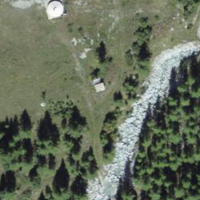
EUNIS habitat code: 43
Species observed at this site:
Turdus viscivorus